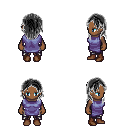
a pixel art fantasy rpg character, female body template, human, dark skin, chain tabard jacket, metal pants, gray long hairstyle, brown shoes, four views (front, back, left, right), 2x2 character sprite sheet, small pixel art, hard edges, no anti-aliasing